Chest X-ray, PA view. Patient: 33 years old, sex F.
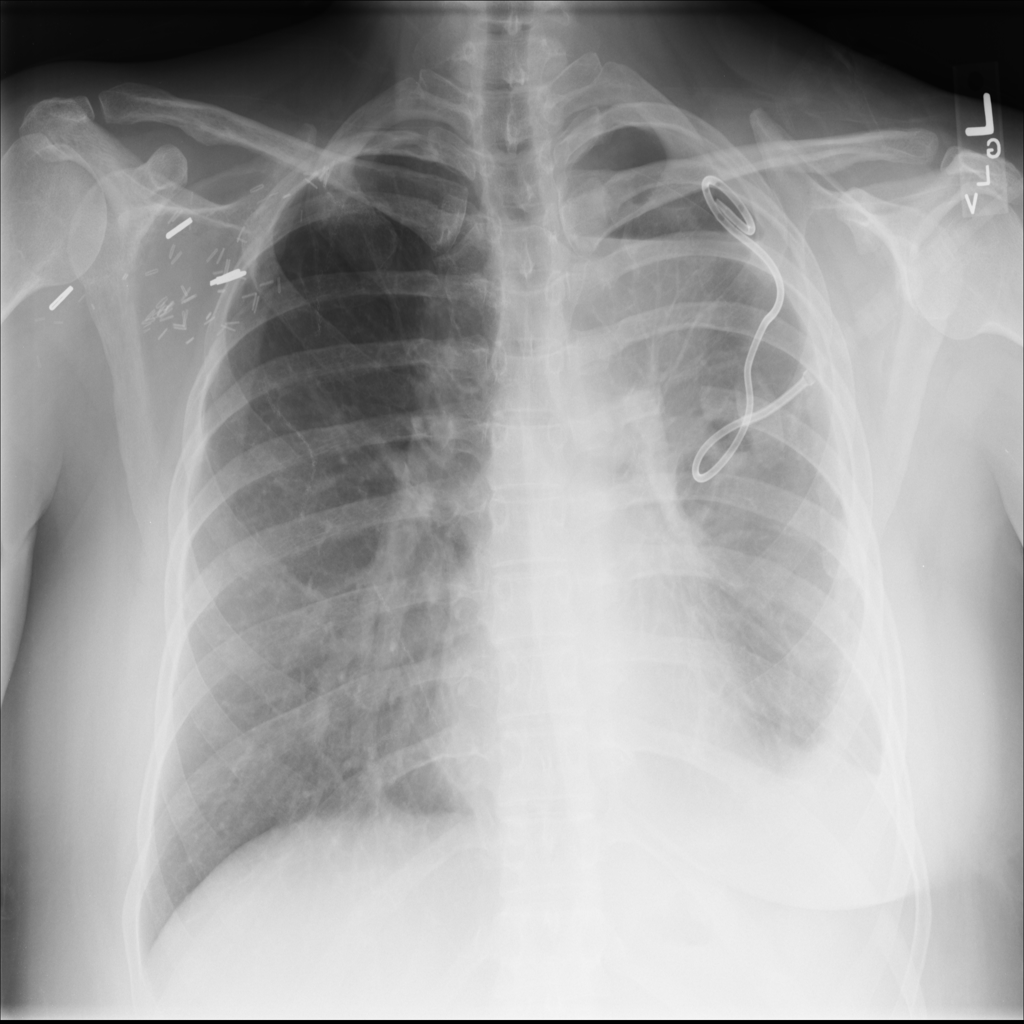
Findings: Pleural_Thickening